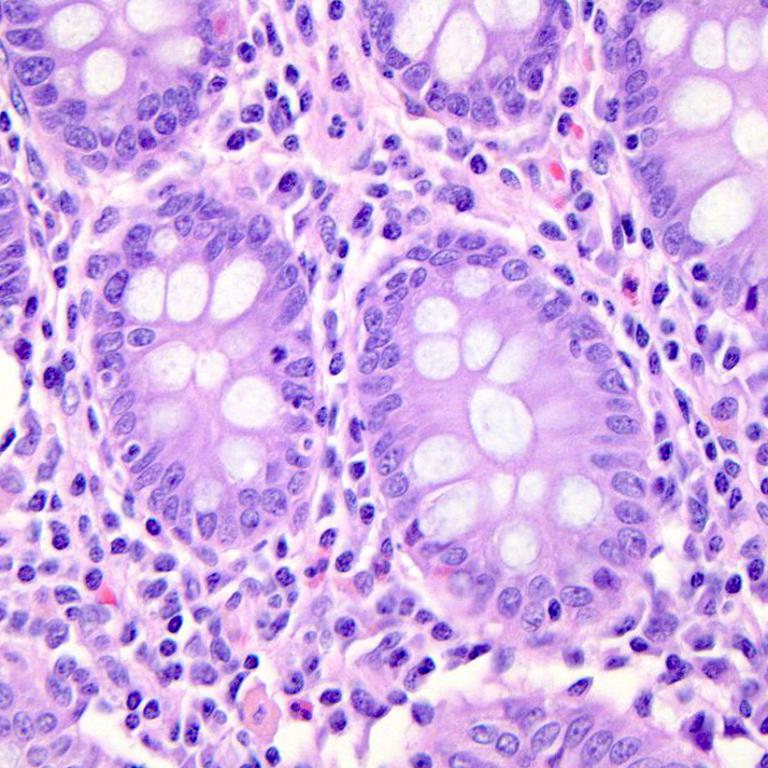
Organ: colon
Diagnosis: benign